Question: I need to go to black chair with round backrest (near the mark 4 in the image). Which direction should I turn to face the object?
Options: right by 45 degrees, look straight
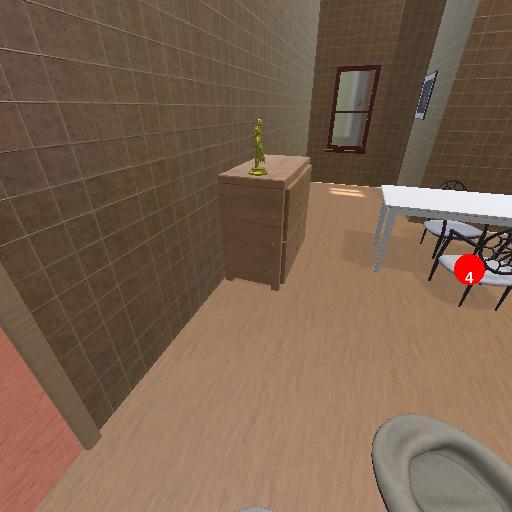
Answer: right by 45 degrees